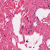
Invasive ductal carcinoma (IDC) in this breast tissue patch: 0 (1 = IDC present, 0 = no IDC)